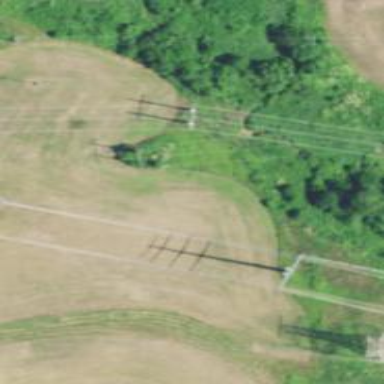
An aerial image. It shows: H-frame power tower design.